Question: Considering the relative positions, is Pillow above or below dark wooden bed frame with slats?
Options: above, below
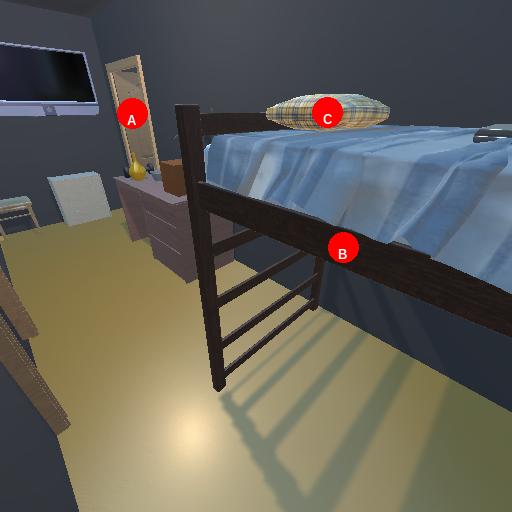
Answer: above